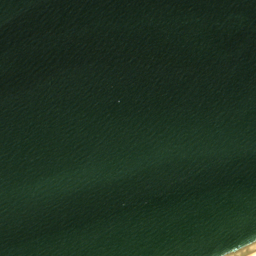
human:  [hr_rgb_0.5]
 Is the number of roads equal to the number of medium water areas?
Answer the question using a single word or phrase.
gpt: no

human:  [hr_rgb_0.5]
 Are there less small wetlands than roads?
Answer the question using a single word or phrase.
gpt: yes

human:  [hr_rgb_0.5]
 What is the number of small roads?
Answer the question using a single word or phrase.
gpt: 1

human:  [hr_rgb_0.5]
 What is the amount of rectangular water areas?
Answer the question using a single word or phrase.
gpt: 0

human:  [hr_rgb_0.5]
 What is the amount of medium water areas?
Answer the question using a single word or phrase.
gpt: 0

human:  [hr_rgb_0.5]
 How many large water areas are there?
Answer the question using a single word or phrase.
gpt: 1

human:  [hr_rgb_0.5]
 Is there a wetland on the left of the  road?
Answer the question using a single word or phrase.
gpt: no

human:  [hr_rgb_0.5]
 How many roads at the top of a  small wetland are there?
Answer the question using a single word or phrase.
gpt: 0

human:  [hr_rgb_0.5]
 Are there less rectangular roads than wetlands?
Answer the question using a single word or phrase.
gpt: yes

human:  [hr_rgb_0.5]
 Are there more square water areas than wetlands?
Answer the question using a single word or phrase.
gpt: no

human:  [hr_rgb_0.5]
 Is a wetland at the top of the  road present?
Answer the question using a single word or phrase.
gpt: no

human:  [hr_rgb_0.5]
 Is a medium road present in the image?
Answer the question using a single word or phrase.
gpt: no

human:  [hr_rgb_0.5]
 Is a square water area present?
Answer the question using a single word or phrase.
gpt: no

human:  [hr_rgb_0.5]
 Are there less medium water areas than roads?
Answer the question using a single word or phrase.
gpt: yes

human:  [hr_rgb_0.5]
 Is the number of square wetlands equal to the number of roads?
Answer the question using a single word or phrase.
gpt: no

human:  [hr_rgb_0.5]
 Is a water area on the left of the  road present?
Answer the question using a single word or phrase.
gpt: no

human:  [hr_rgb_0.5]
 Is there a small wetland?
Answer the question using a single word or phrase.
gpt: no

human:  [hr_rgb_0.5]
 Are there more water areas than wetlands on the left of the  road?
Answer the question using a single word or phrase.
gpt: yes

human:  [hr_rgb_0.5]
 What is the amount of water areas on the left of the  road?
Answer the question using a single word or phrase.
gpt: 0

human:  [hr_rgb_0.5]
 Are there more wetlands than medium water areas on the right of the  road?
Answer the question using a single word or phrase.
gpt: yes

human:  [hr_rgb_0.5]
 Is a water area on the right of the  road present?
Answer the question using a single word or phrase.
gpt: no

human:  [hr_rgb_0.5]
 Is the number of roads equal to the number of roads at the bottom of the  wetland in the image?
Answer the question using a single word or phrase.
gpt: yes

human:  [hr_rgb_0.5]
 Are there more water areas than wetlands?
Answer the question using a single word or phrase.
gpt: no

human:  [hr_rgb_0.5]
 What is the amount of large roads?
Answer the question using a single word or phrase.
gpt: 0

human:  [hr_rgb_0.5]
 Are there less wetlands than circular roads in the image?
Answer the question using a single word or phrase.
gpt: no

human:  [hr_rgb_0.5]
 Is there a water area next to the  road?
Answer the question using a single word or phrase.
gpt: no

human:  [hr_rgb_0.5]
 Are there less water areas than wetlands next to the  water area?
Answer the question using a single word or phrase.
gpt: no

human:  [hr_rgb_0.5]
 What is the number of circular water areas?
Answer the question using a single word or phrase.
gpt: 0

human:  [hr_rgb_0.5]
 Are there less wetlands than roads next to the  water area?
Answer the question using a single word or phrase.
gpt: no

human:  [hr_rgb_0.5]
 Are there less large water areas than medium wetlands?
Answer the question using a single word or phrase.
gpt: no

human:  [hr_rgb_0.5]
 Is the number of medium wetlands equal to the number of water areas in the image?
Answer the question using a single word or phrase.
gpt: no

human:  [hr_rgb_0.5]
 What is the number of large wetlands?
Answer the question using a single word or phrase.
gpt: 1

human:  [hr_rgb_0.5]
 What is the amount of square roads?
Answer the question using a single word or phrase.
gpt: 0

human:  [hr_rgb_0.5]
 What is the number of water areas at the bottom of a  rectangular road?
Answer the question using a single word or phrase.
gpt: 0

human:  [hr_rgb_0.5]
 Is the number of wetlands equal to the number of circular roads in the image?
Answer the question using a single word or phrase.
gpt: no

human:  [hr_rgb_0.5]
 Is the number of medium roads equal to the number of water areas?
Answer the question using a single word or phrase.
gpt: no